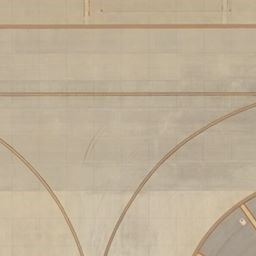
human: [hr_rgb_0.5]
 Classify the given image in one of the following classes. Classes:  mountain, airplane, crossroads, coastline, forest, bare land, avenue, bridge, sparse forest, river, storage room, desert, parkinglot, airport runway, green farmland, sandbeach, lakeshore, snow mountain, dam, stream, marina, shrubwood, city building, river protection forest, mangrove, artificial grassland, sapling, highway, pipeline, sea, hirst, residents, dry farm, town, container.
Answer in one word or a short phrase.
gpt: airport runway